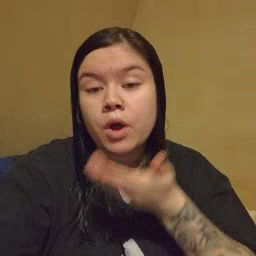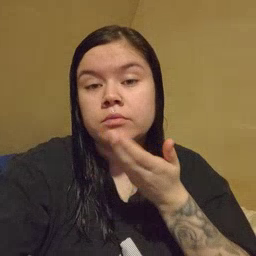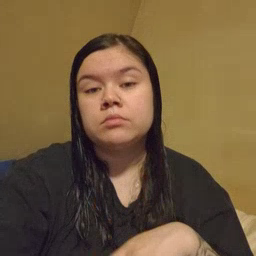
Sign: cereal